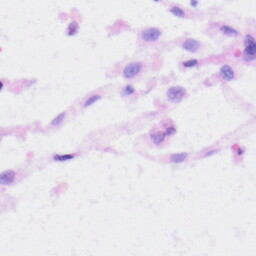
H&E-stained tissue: Liver